Question:
When I'm using selenium to start firefox, it suffers such a problem. I just write a simple demo to test, by failed.
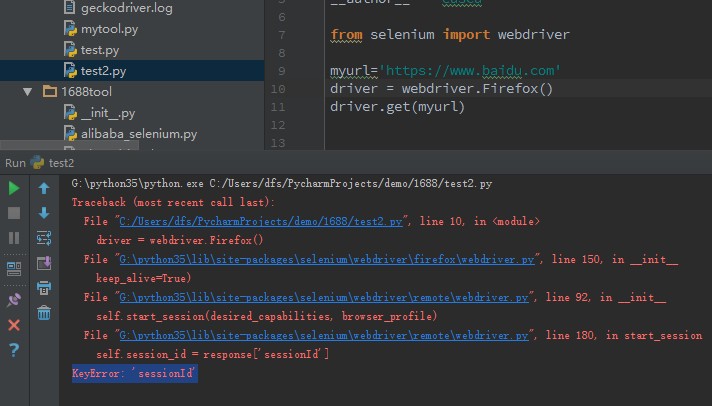
Answer: Have you tried to update your Selenium version to version 3.3.0 ?
I had the same problem as yours : changing the proxy settings as mentioned elsewhere did not work, but updating selenium was the solution.